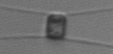
Label: Chaetoceros_similis